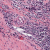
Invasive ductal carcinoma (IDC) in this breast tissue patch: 0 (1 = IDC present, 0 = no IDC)